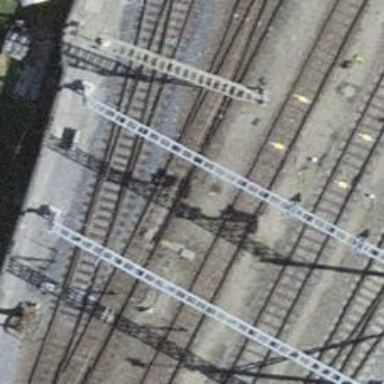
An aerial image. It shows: Railway switch.